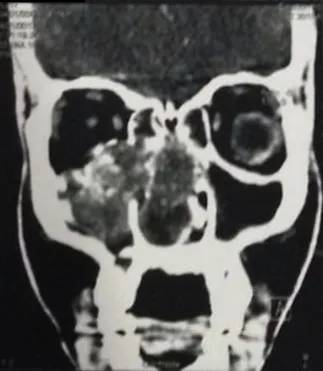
Imaging findings in CE-CT and MRI. (A) CT showed heteregenous tumor mesuring 8.7 x 6.5 cm, heterogenously enhancing with important lysing of the inner wall of the right orbit.
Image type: radiology (ct)